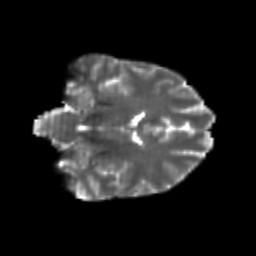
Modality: T2w
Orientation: coronal
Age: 26
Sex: female
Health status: healthy
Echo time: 0.074 s